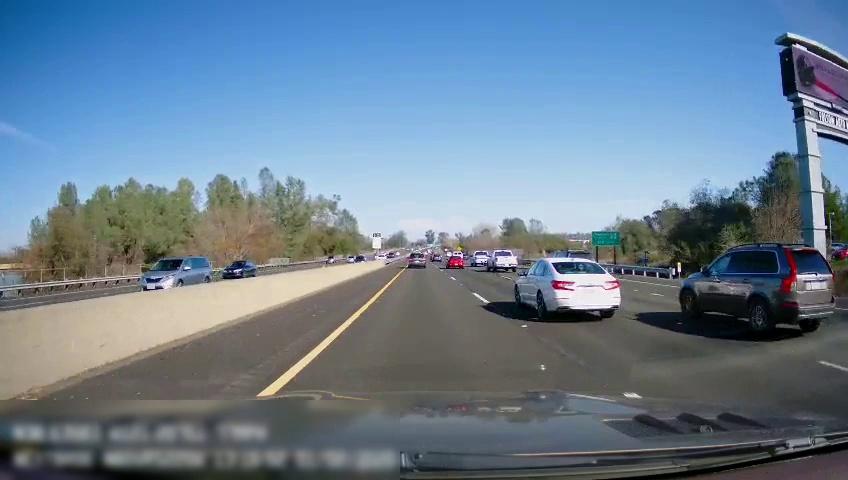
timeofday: Day
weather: Sunny
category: Drivable Space
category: Drivable Space
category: Vehicles | SUV
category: Vehicles | Truck
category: Vehicles | Car
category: Vehicles | SUV
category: Vehicles | SUV
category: Vehicles | Truck
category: Vehicles | Car
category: Vehicles | SUV
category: Vehicles | Car
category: Lanes | Current Lane
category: Lanes | Current Lane
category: Lanes | Current Lane
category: Lanes | Alternate Lane
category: Lanes | Alternate Lane
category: Traffic | Signs